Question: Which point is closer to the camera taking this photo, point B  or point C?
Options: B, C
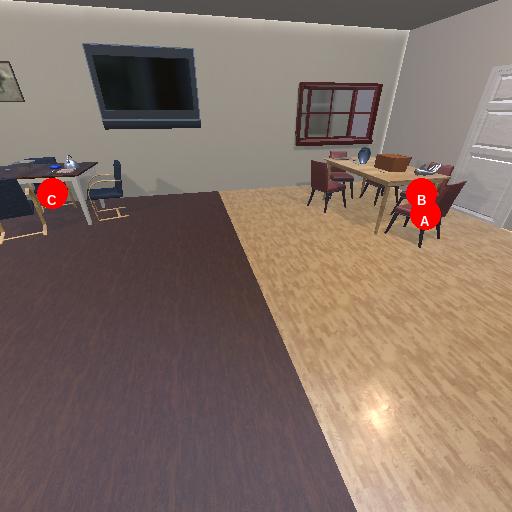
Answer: B